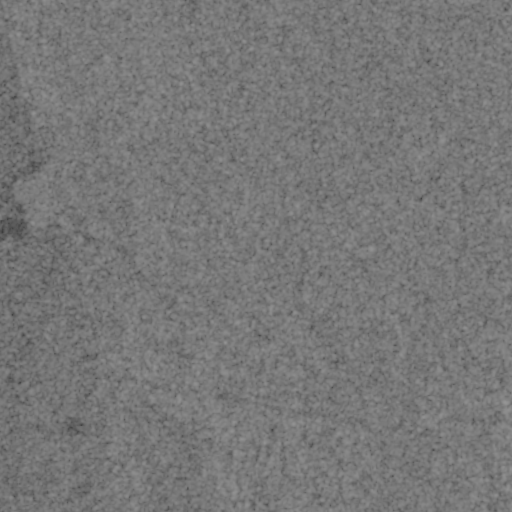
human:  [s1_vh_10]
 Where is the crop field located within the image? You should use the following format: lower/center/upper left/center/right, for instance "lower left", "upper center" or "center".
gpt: The crop field is located in the left of the image.
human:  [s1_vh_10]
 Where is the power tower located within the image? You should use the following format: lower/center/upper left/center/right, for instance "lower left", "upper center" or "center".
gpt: The power tower is located in the lower of the image.
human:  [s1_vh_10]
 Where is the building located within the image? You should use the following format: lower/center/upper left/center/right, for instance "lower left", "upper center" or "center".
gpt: The building is located in the lower left of the image.
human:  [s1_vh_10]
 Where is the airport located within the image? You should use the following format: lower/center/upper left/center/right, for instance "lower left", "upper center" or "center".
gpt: There is no airport in the image.

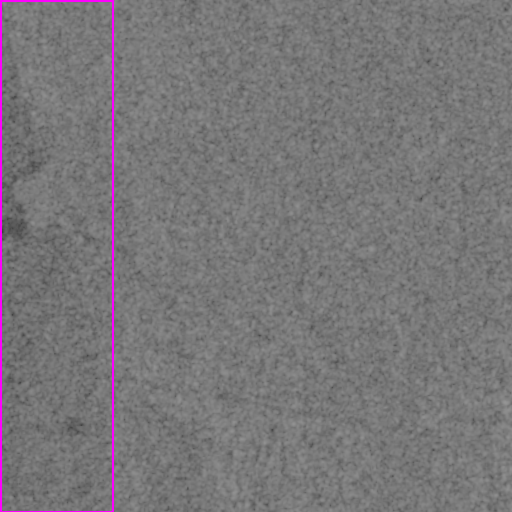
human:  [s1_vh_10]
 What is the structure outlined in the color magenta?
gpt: The structure outlined in magenta is a crop field.
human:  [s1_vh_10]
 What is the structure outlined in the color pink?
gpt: There is no pink outline.